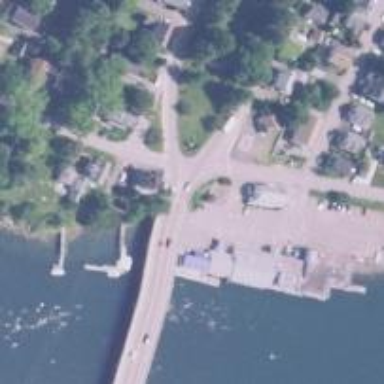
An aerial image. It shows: Man-made pier.